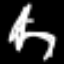
Label: chair